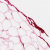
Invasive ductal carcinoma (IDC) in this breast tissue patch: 0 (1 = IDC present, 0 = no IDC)